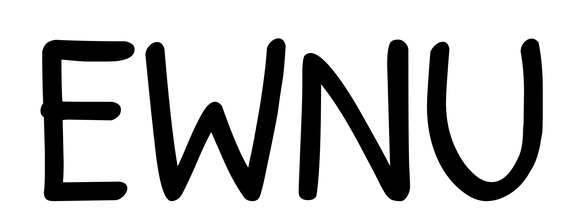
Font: PatrickHand-Regular